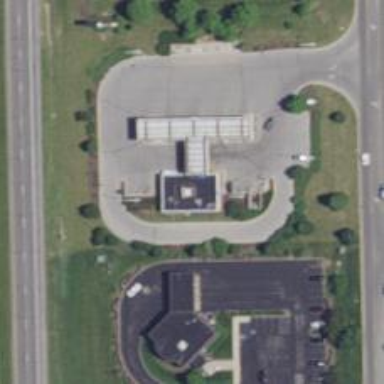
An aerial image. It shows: Convenience shop.